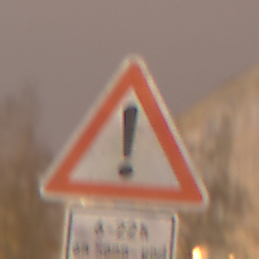
Verkehrszeichen: Gefahrenstelle
Zusatzzeichen unten: ZeitangabenMitBeschraenkungAufWochentage4
Umgebung: Outdoor, Urban
Tageszeit: Night
Wetter: Overcast
Licht: Artificial
Jahreszeit: Winter
Kontrast: MediumContrast